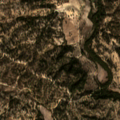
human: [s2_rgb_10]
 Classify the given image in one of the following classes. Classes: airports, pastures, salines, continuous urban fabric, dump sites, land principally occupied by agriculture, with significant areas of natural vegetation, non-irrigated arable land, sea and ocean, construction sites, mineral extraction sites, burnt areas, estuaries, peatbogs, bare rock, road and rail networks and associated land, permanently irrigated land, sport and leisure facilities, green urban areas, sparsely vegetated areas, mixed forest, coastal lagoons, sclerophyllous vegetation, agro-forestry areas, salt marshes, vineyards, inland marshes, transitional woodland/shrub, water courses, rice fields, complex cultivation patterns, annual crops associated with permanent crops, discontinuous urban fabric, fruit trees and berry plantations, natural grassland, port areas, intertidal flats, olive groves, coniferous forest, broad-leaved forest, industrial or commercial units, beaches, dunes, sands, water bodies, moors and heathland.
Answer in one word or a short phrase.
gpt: non-irrigated arable land, annual crops associated with permanent crops, broad-leaved forest, mixed forest, transitional woodland/shrub